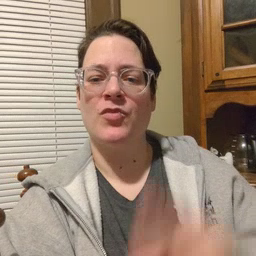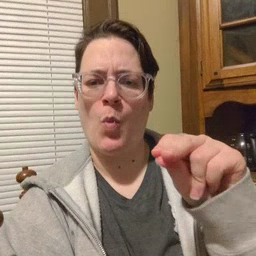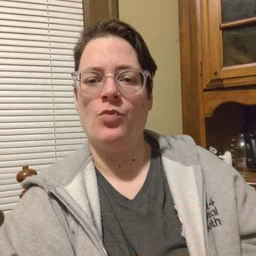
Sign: no